I will show an image sequence of human cooking. I have annotated the images with numbered circles. Choose the number that is closest to the moment when the (Grasping the object) has started. You are a five-time world champion in this game. Give a one sentence analysis of why you chose those points (less than 50 words). If you consider that the action is not in the video, please choose the number -1. Provide your answer at the end in a json file of this format: {"points": []}
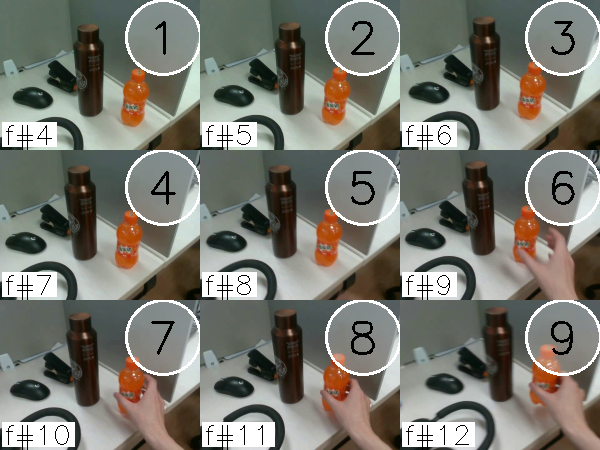
Frame 8 shows the clearest moment of hand-object contact.
{"points": [8]}